Question: How do I get the images I stored in my web pages folder out so I can read them into a buffered image?
I found many explanations online on how it works but it's so confusing!
Maybe someone could help me by explaining it to me in a scenario familiar to me?
This is my server folder tree:

I want to read PNG pictures from images in Web Pages from within my ItemStorage class.
Here's what that class looks like:
'''
import java.util.ArrayList;
import java.util.List;
import be.pxl.minecraft.model.Item;
import com.sun.jersey.spi.resource.Singleton;
import java.awt.Image;
import java.awt.image.BufferedImage;
import java.io.File;
import java.io.IOException;
import java.util.HashMap;
import java.util.logging.Level;
import java.util.logging.Logger;
import javax.imageio.ImageIO;
import javax.ws.rs.Path;
import javax.ws.rs.Produces;
import javax.ws.rs.core.Response;
@Singleton
public class ItemStorage {
private ImageStorage test;
private HashMap<String, Image> categories;
private HashMap<String, BufferedImage> images;
private List<Item> recipesList;
public ItemStorage() {
File directory = new File("/images");
if (directory.isDirectory()) { //FILE PATH NOT A DIRECTORY
BufferedImage img = null;
for (File f : directory.listFiles()) {
try {
img = ImageIO.read(f);
images.put(f.getName(), img);
} catch (IOException ex) {
Logger.getLogger(ItemStorage.class.getName()).log(Level.SEVERE, "Error loading image", ex);
}
}
}
recipesList = new ArrayList<Item>();
//BufferedImage air = getImage("air"); //TRIED DIFFERENT APPROACH, SEE getImage()
//Armor
recipesList.add(new Item(7, 2, getImage("diamond_boots"), "Boots (Diamond)",
"0,0,0,1,0,1,1,0,1", String.format("%d,%d", getImage("air"), R.drawable.diamond_ingot )));
}
public void setItems(List<Item> list) {
recipesList = list;
}
public List<Item> getItems() {
return recipesList;
}
@Path("/images")
@Produces("image/png")
public Response getImage(String imageName) { //TRYING TO HTTP TO THE IMAGE
BufferedImage img = null;
try {
File imageFile = new File(imageName + ".png");
img = ImageIO.read(imageFile);
return Response.ok(img).build();
} catch (IOException ex) {
Logger.getLogger(ItemStorage.class.getName()).log(Level.SEVERE, "Error loading image", ex);
} finally {
return Response.ok(img).build();
}
}
}
'''
As you can see, I tried to call the images both through HTTP and a simple IO directory.
This is a restful server running under tomcat 7.0.41.0
Please collaborate.
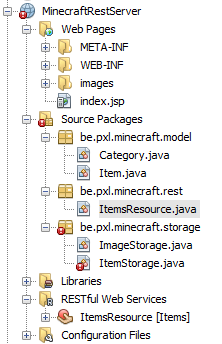
Answer: what puzzles me with your approach is, that you access a file from within your service, that is supposed to be located at the "root" ("/") directory. This is not inside your application.
In the rest service, there is no "context", as you have it in the servlet world. You need to identify the images folder somehow using a config option. You can also check the documentation of your REST server to see how to access the MessageContext and HTTPRequest. Then you can use them to access your web-application's runtime folder and access the images.